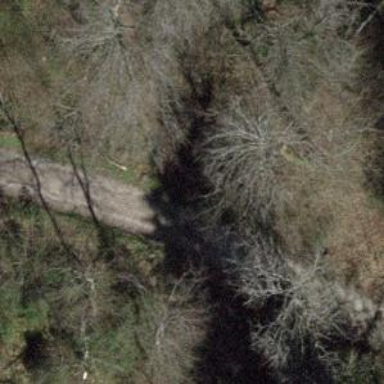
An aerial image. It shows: Culvert tunnel.